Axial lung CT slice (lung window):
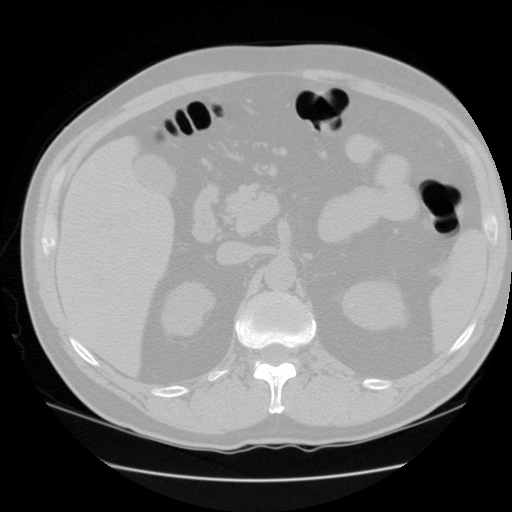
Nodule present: no